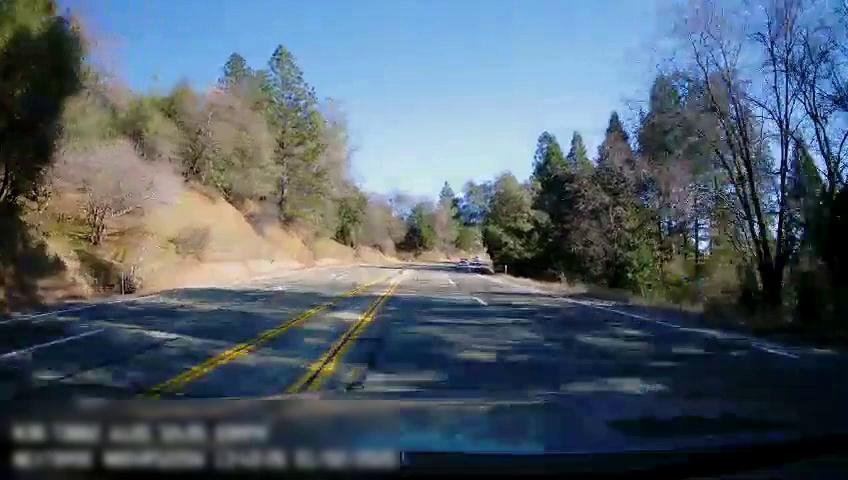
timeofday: Day
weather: Sunny
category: Drivable Space
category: Lanes | Opposite Lane
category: Lanes | Opposite Lane
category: Lanes | Current Lane
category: Lanes | Alternate Lane
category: Lanes | Current Lane
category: Lanes | Alternate Lane
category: Lanes | Opposite Lane
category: Lanes | Opposite Lane